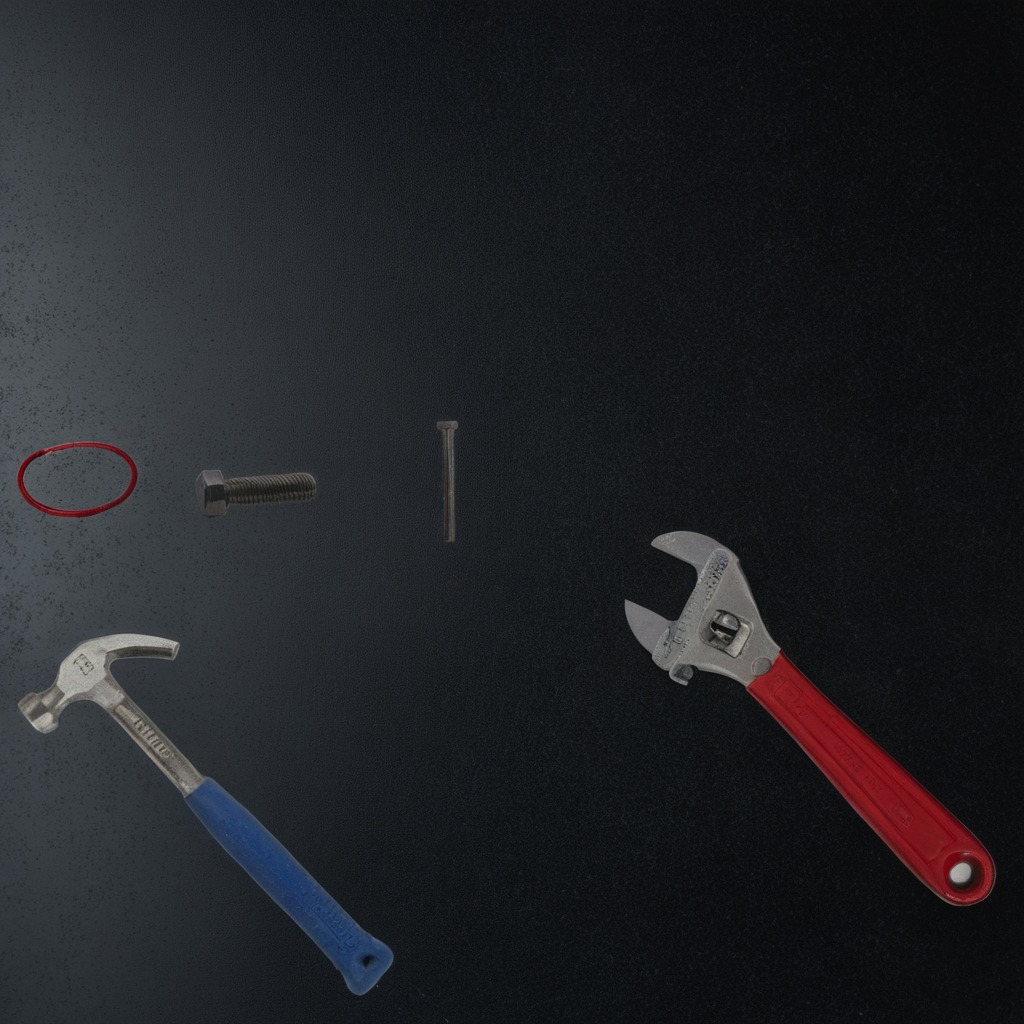
A rubber Oring, a metal machine screw, a hammer, an iron nail, and a wrench lying on the granite tabletop